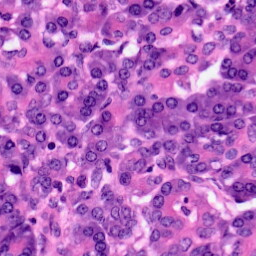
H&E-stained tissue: Pancreatic